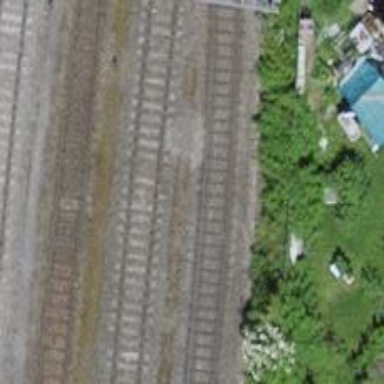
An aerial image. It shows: Railway yard.